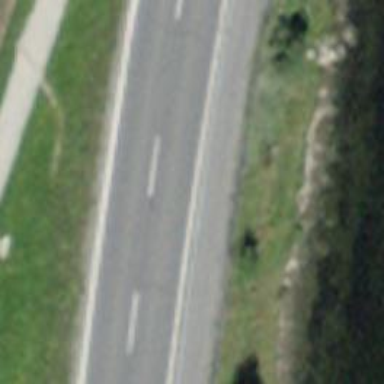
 featuring cycle lane and sidewalk on the left."